Field crop: maize
Growth stage: 1
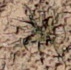
Species: lolium